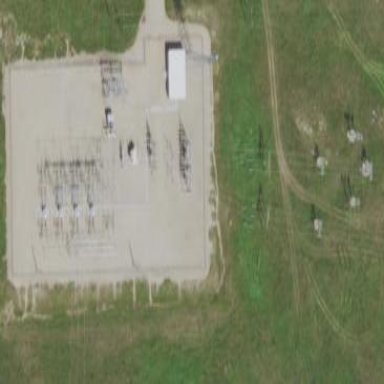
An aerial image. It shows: Fenced power substation at the transmission level.